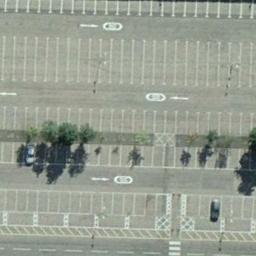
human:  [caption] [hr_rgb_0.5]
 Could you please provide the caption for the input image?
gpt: The parking lot has lots of empty parking spaces and some trees .

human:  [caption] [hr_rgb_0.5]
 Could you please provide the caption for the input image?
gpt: There is an empty parking lot .

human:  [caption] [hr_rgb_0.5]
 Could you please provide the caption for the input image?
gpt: There are several trees beside the parking lot .

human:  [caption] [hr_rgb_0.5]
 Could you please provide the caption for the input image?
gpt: There are two cars on the parking lot .

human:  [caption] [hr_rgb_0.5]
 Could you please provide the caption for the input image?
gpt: A parking lot with white grid lines and a black car .